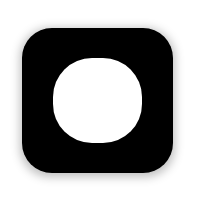
Cursor type: grab
OS/theme: linux-google-cursor
Variant: black